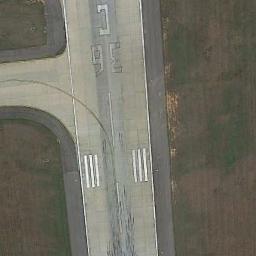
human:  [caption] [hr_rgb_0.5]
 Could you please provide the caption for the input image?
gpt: The runway connects another road and the designation marking is 15 .

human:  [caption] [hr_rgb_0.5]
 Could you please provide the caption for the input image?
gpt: Next to the runway is a green lawn with white '36L' and short-line signs on the runway .

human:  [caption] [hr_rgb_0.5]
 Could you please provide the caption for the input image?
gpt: The grass is on either side of the runway .

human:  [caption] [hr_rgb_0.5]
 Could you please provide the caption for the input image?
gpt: The runway is on the bare land next to the grass .

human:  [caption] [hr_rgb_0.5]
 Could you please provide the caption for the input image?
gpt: There are green and brown meadows beside the runway .